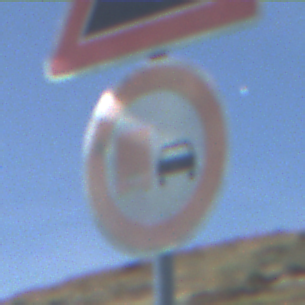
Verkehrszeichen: UeberholverbotKraftfahrzeuge
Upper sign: Gefaelle10
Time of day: Night
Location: Outdoor (Nature)
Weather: PartlyCloudy
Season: NotSpecified
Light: Natural